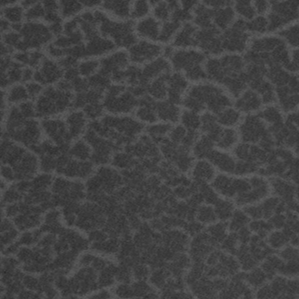
Label: frost